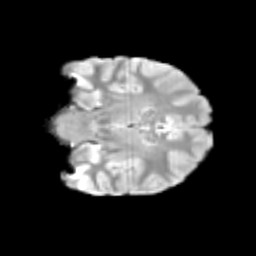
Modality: T2w
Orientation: coronal
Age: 12
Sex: female
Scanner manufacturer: siemens
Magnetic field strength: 3 T
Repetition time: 3.8 s
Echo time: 0.07 s